Question: I have two columns with data (several thousand rows), one with dates and one with duration (time in hh:ss). However, there's multiple records for each day. Is there any way to add these together based on the date and get one entry per day with the summed value?
Below is a picture showing a subset of my Spreadsheet:

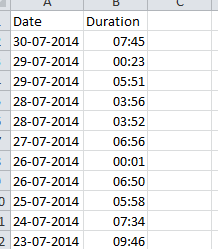
Answer: I think what could be very useful to you would be the 'Consolidate' function.
If you click on the 'Data' tab on the menu bar, on the mid-right side is a button called consolidate.

1. Select a range beside your existing values, if you photo is the same I would suggest highlighting all of columns C, and D.
2. With the columns highlighted press the Consolidate button.
3. Within consolidate choose Sum for the function, and highlight the data in columns A, and B for the reference.
4. Make sure to check off Left column in Use Labels In
5. With dates properly formatted as dates, and times properly formatted as times this should sum all of the times given for a particular date. Test trials were successful.
Let me know if that works for you, commetn if you have any questions.